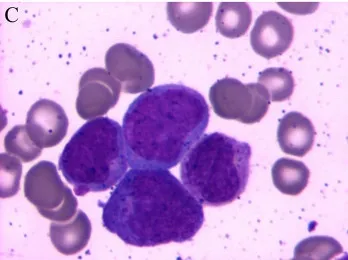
Periodic acid-Schiff staining of bone marrow aspirate from the 3 patients at the time of admission. Patient 3 had acute myeloid leukemia.
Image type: pathology (pas)